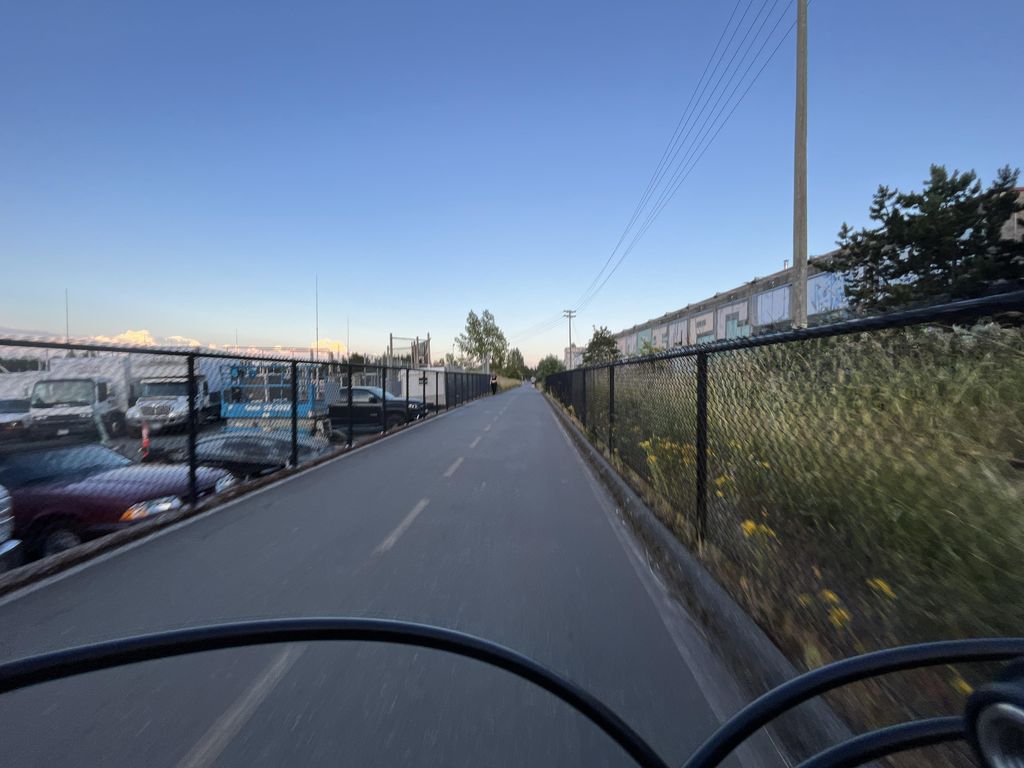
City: victoria